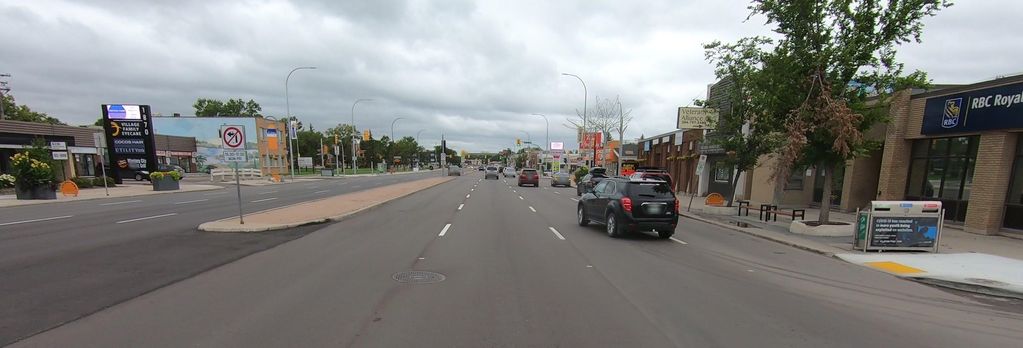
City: winnipeg